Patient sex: M
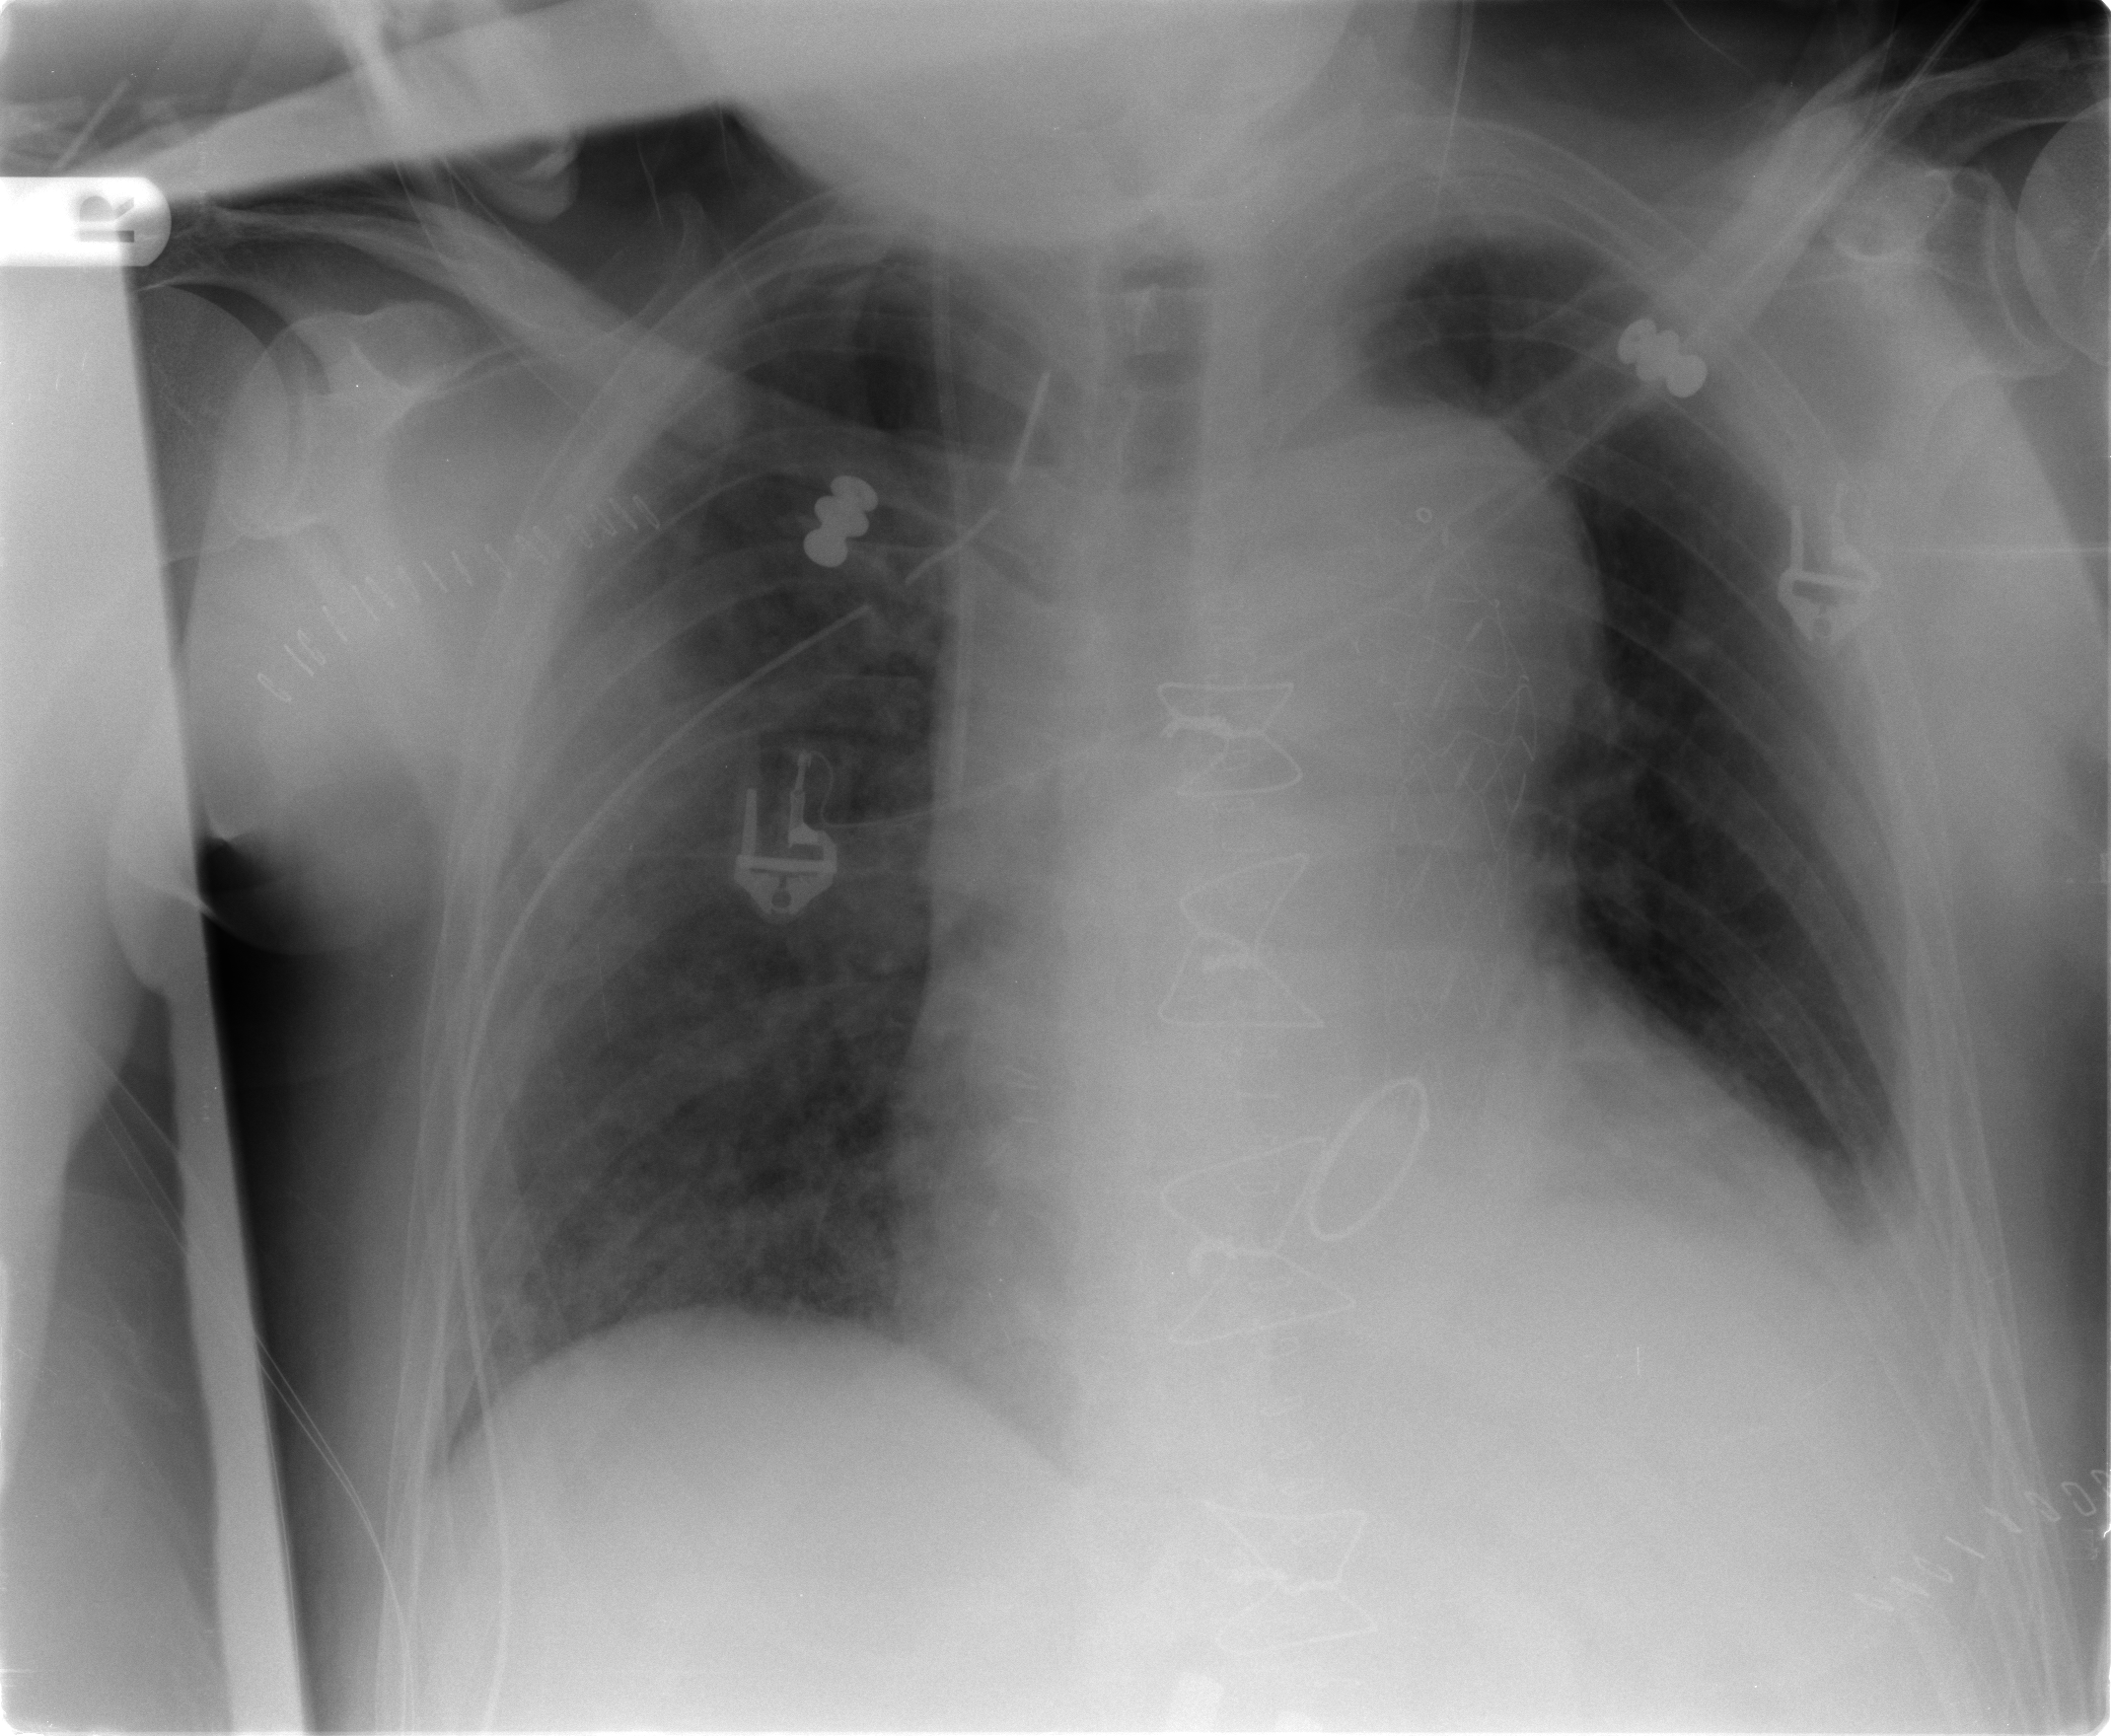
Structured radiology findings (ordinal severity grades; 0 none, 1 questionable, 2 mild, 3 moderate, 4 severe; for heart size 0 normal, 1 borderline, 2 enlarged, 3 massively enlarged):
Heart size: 0
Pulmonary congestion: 2
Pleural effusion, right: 0
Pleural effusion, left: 2
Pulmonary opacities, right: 3
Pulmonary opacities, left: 0
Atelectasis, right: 2
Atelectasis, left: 2